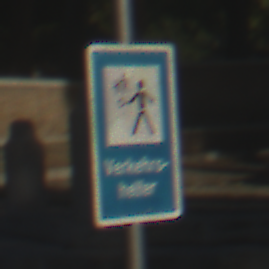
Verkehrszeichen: Verkehrshelfer
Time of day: MorningAfternoon
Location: Outdoor (Suburban)
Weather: Clear
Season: NotSpecified
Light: Natural